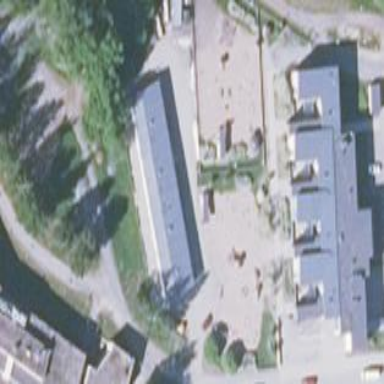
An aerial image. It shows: Kindergarten.